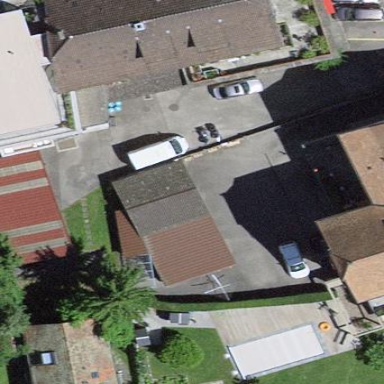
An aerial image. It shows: Garage building.